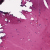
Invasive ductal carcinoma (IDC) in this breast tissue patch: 0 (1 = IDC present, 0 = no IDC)